I will show an image sequence of human cooking. I have annotated the images with numbered circles. Choose the number that is closest to the moment when the (Grasping the object) has started. You are a five-time world champion in this game. Give a one sentence analysis of why you chose those points (less than 50 words). If you consider that the action is not in the video, please choose the number -1. Provide your answer at the end in a json file of this format: {"points": []}
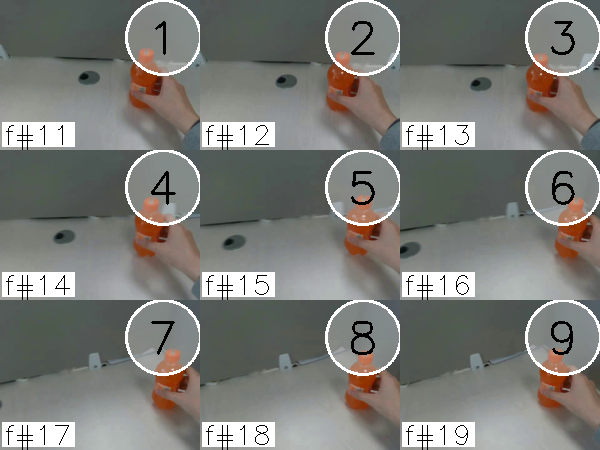
Frame 1 shows the clearest moment of hand-object contact.
{"points": [1]}